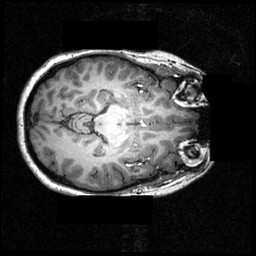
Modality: T1w
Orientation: axial
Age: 23
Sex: female
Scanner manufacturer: siemens
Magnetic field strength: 3.951 T
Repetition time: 1.5 s
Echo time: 0.00335 s